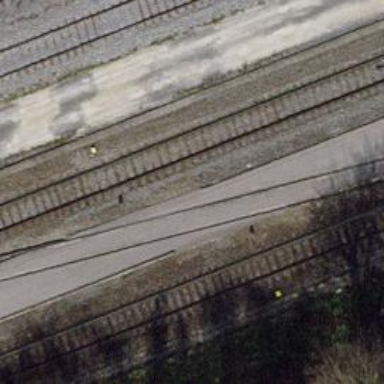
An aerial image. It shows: Rail siding with electrified contact lines for trains.